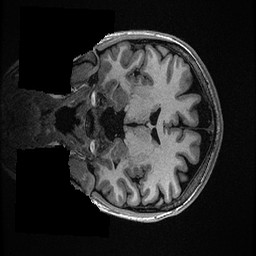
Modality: T1w
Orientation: coronal
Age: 29
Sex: female
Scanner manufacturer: ge
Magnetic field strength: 3 T
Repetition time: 0.006952 s
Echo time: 0.00292 s